Question: I am looking for a 'Firefox' or 'Chrome' plugin that can automatically display elements' 'id' attribute value inside an overlay on top of the actual elements. For instance:

The idea is to be able to have a quick snapshot of what 'id' attributes are used within a page and where, instead of having to go through the entire page manually with tools such as Firebug or Firefox/Chrome's DOM inspectors (which only allow you to see elements one by one, not have a full picture).
'Firefox''Chrome'
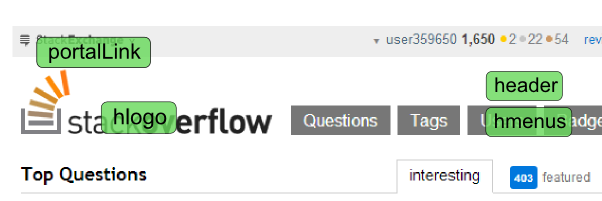
Answer: The "Web Developer" extension for Firefox / Chrome includes this feature. The option can be toggled by clicking on "Information -> Display Anchors".
- <URL>
# In Firefox

# In Chrome

# Result

Instead of installing an extra extension, you could also enter '$$('[id]')' in the console, which results in a list of all elements with an "id" attribute.